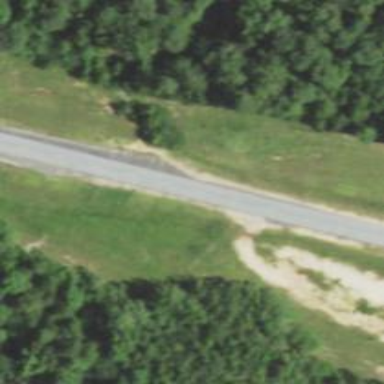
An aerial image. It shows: Primary highway.